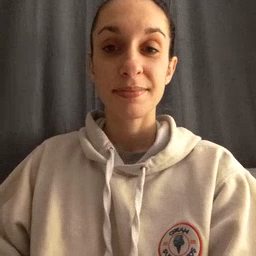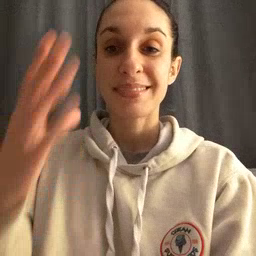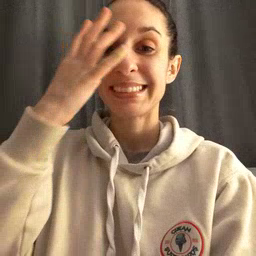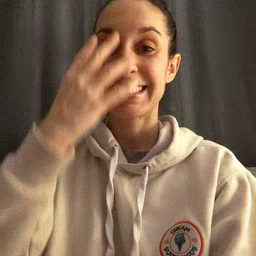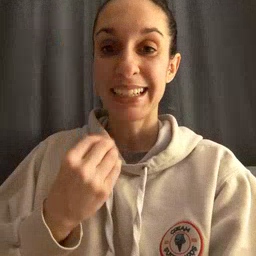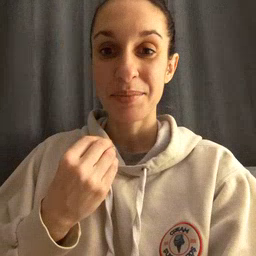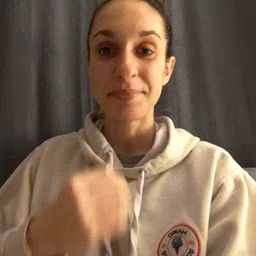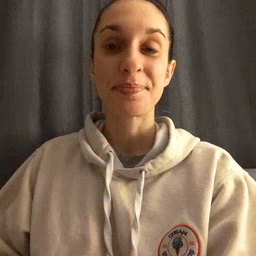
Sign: sleep